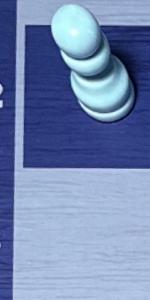
Label: Empty